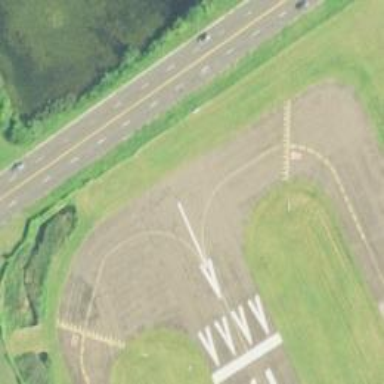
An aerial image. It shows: View of taxiway at the airport.